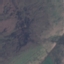
Land use / land cover: HerbaceousVegetation